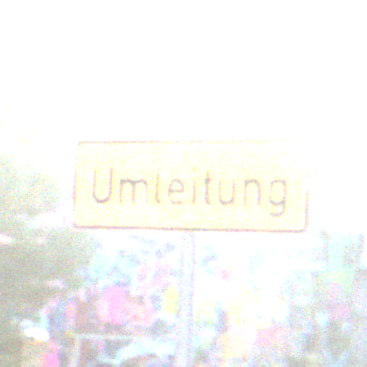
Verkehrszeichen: Umleitungsankuendigung
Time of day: MorningAfternoon
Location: Outdoor (Urban)
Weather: PartlyCloudy
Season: NotSpecified
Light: Natural